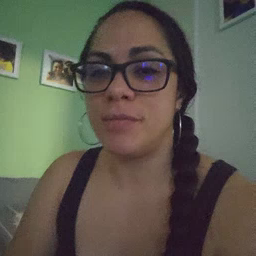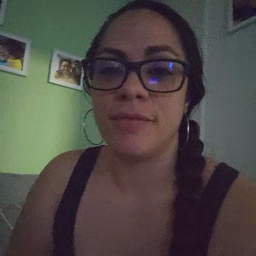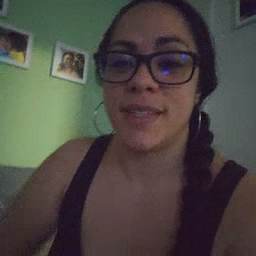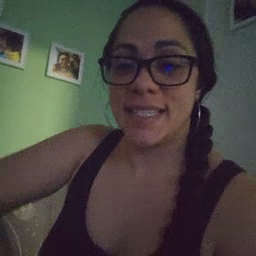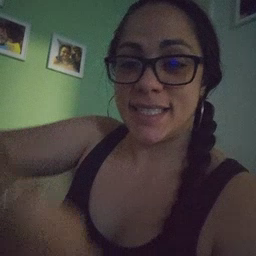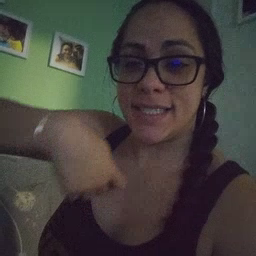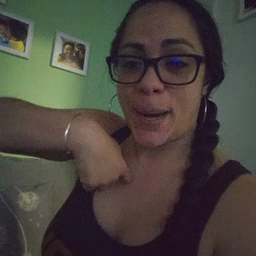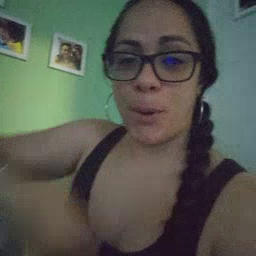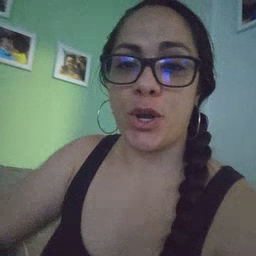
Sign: zipper